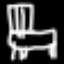
Label: chair